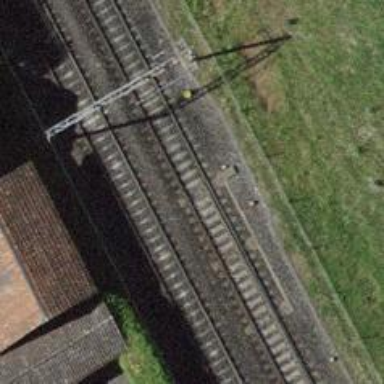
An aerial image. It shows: Railway switch.